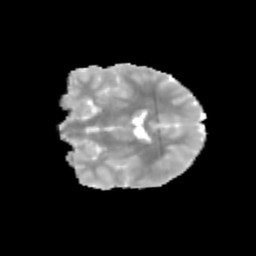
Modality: MD
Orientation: coronal
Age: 10
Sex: male
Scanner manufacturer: siemens
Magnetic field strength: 3 T
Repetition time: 3.8 s
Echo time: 0.07 s